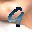
Label: 9